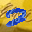
Label: 2